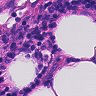
Metastatic tissue present: no